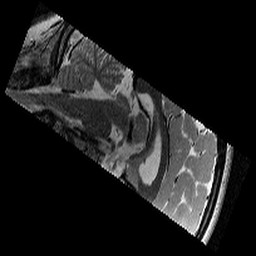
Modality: T2w
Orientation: sagittal
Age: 11
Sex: female
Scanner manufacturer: siemens
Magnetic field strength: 3 T
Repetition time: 9.23 s
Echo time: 0.067 s